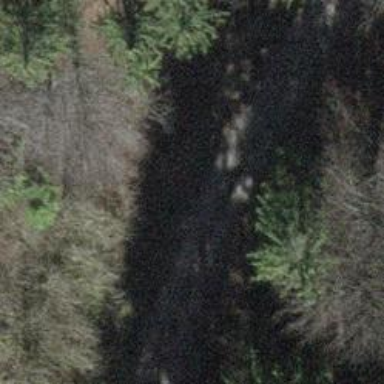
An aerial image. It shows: Unpaved track with grade3 tracktype.